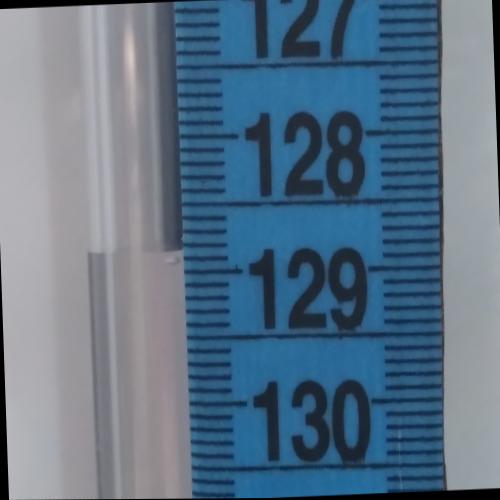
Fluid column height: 128.8 cm